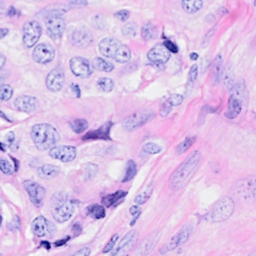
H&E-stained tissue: Breast